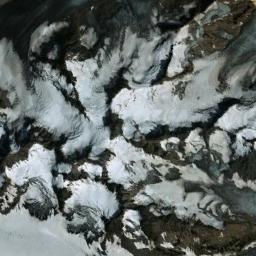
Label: snowberg